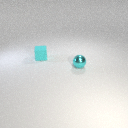
small cyan metal sphere to the right of small cyan rubber cube